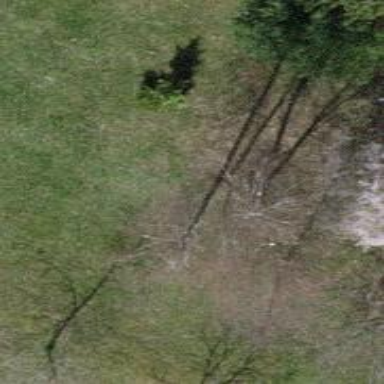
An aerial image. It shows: Deciduous tree with broadleaved leaves.